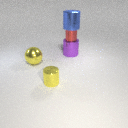
large purple metal cylinder below small red metal cylinder